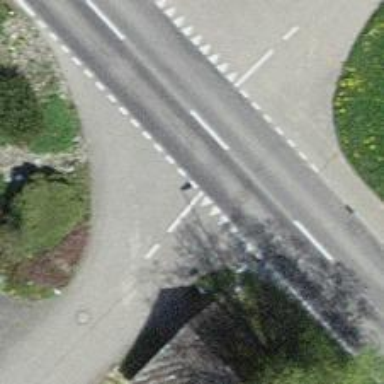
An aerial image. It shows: Road with "give way" sign.